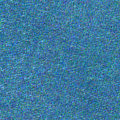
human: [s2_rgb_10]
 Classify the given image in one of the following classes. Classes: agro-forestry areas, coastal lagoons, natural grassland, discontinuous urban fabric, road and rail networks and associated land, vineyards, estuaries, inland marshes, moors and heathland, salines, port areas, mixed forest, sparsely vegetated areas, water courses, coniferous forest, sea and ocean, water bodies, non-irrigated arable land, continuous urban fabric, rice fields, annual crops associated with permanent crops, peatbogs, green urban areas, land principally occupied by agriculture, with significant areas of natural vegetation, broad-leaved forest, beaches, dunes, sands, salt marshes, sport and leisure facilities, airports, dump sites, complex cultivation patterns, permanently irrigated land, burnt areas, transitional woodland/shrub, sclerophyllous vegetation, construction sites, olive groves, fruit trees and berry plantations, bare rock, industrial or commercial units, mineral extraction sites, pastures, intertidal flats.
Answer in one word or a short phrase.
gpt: sea and ocean